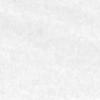
Label: no_change